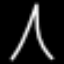
Label: The Eiffel Tower